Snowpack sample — Buffalo Mountain, Silverthorne, Colorado, USA (1/25/25, 10:11 AM MST)
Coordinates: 39.6222, -106.1139
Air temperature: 22 °F
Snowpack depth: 110 cm
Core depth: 30 cm
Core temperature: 42.8 °F
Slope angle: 12°, slope face: 102°
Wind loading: high
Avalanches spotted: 0
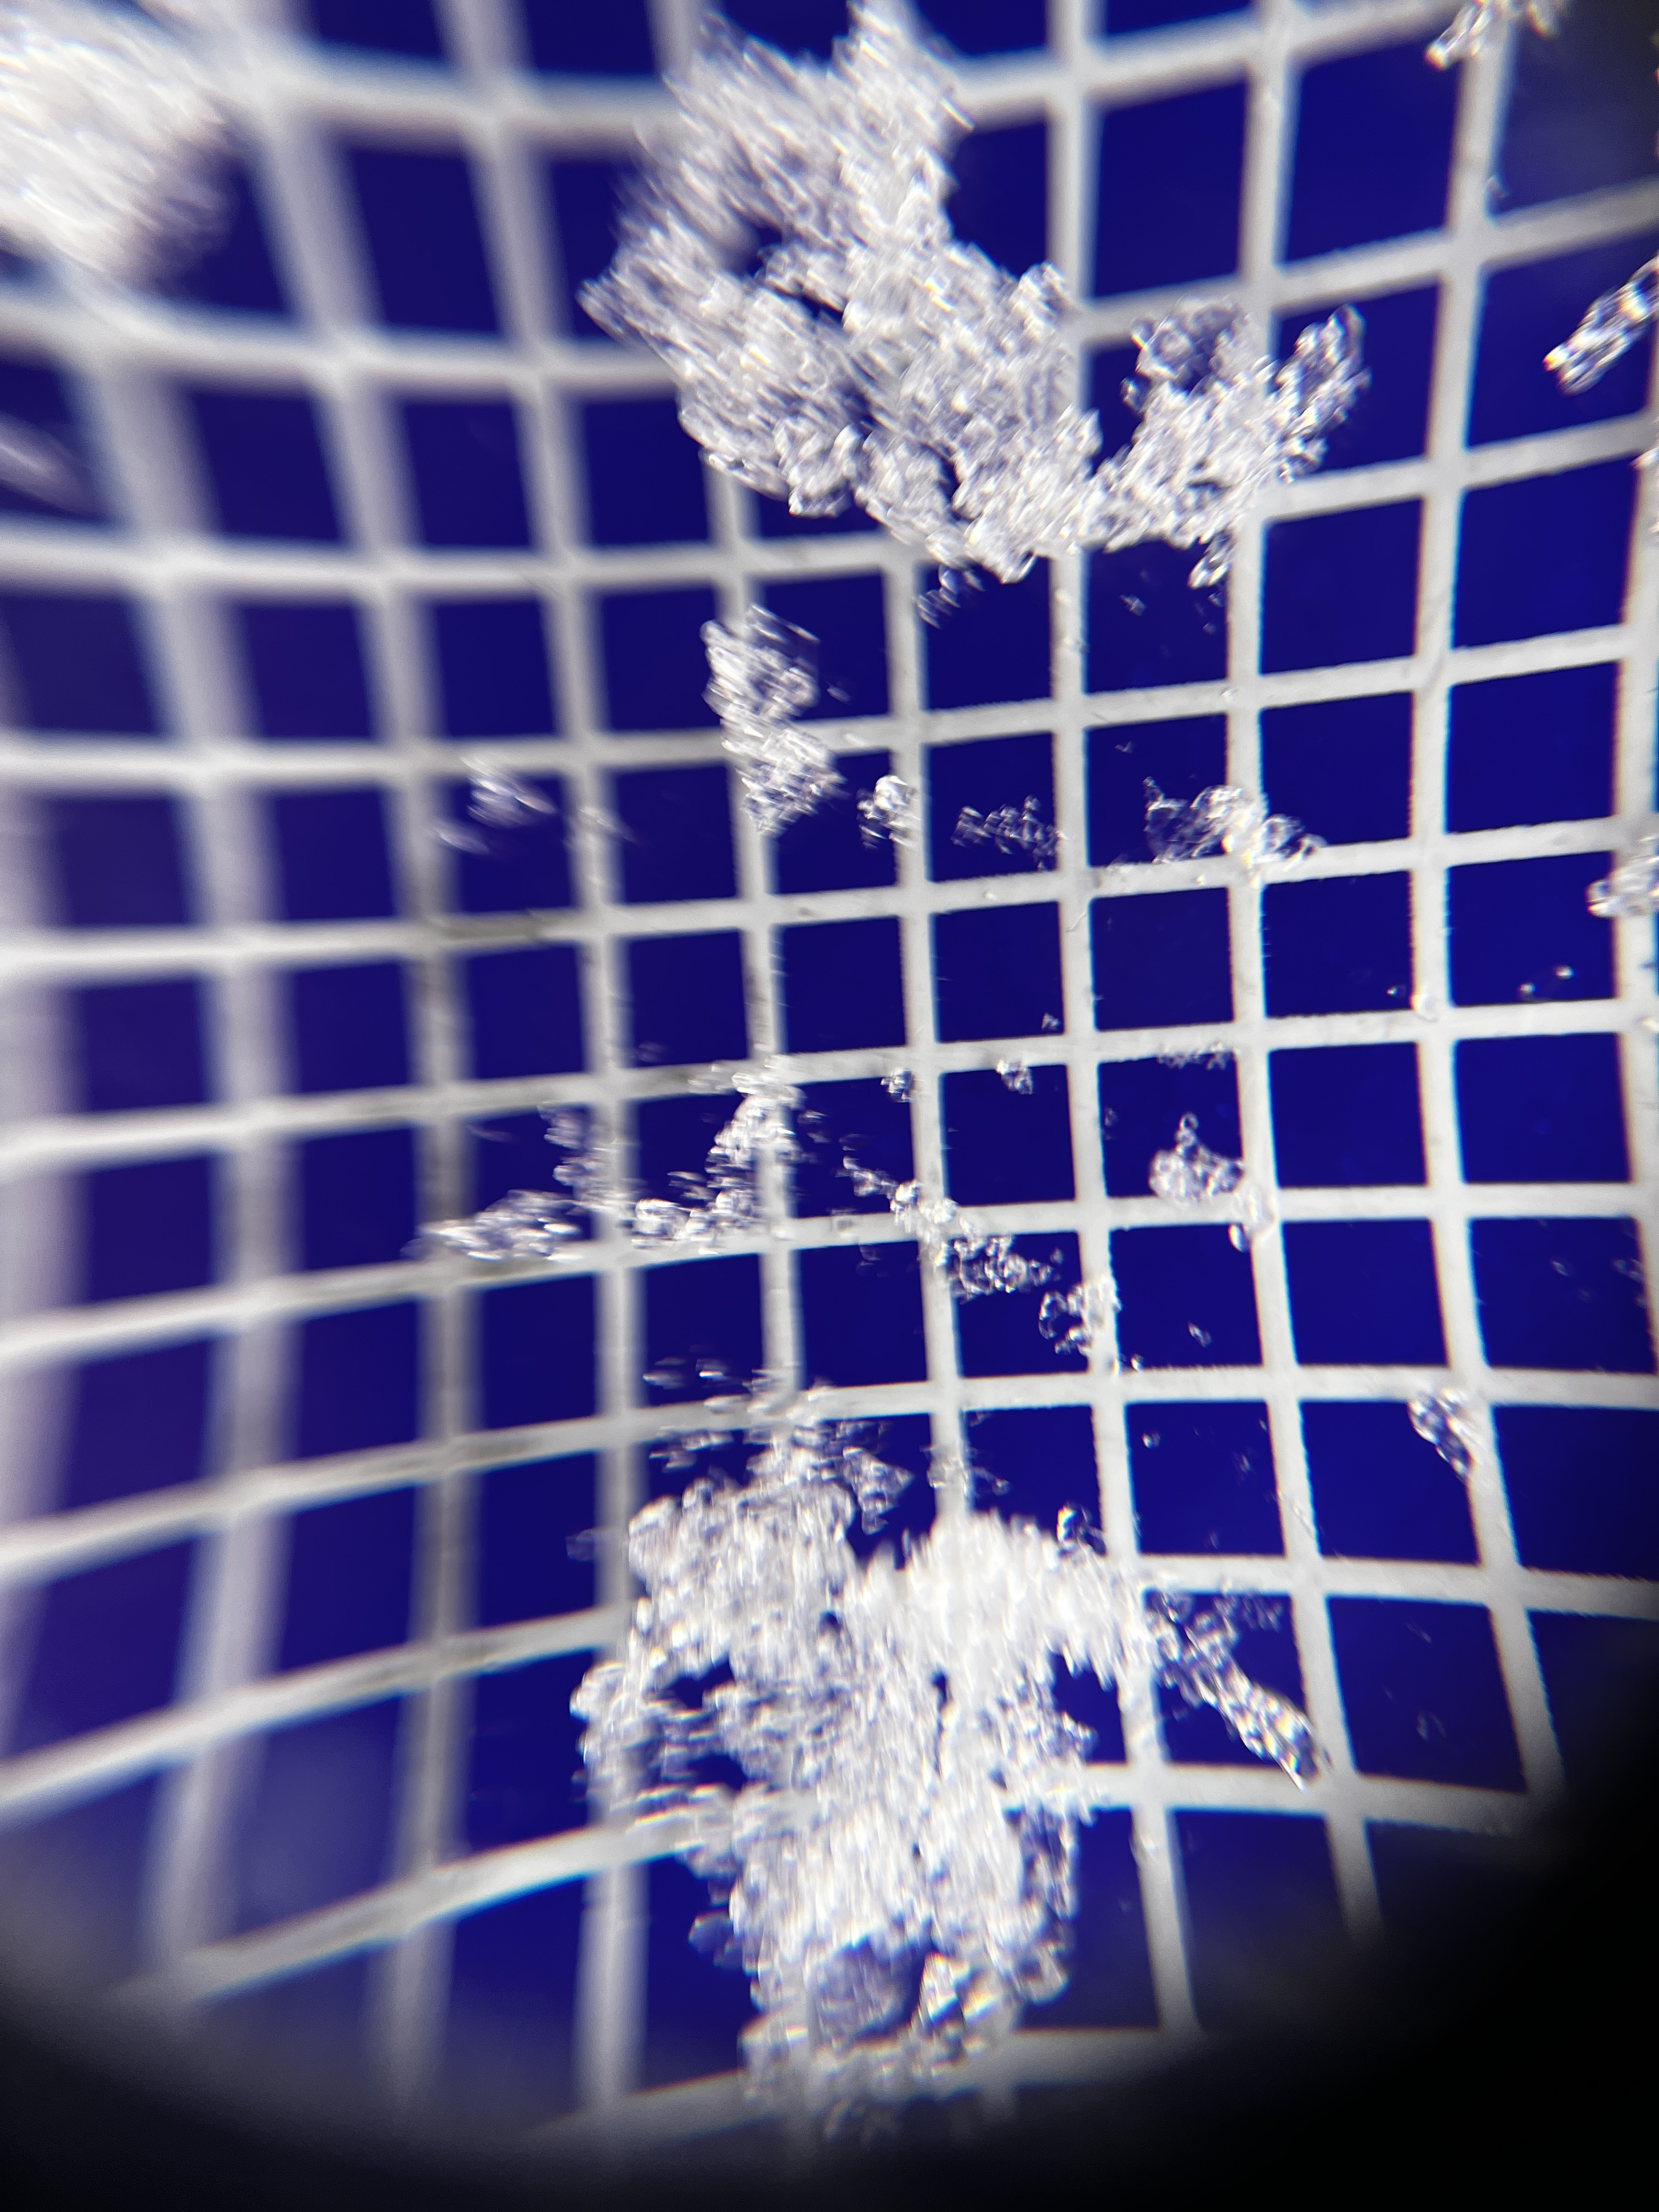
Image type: magnified_profile
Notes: No avalanches nearby, collected on the outskirts of a fire break 15 meters from the treeline, on way to Buffalo and Red Mountain